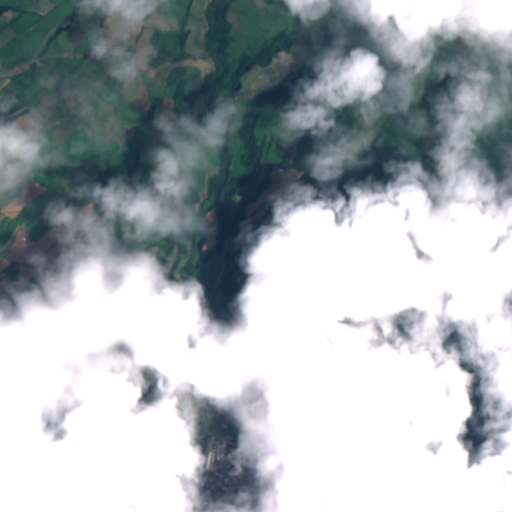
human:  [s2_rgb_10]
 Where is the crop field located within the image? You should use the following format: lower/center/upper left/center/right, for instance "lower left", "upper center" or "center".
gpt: The crop field is located in the lower right of the image.
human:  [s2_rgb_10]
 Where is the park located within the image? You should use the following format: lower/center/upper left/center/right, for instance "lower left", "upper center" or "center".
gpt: The park is located in the lower right of the image.
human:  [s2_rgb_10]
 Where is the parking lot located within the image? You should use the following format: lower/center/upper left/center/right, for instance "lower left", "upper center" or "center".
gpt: The parking lot is located in the lower left of the image.
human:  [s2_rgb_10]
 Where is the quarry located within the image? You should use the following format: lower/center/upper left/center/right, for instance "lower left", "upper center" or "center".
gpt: The quarry is located in the lower right of the image.
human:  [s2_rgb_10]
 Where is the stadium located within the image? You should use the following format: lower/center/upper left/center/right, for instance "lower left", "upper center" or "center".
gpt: The stadium is located in the lower center of the image.
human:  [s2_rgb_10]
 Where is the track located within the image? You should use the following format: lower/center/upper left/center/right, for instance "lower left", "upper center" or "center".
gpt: There is no track in the image.